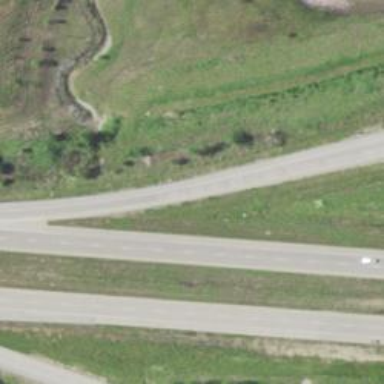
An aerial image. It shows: Trunk link highway.